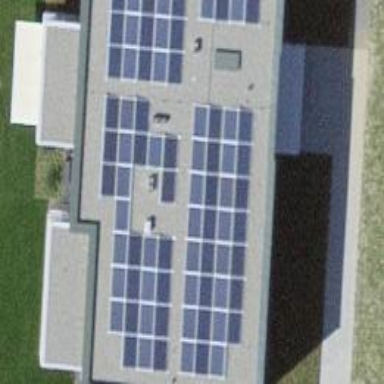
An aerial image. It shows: Solar power generator utilizing photovoltaic technology with solar photovoltaic panels.